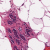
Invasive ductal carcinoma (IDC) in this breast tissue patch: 0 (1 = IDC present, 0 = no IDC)